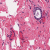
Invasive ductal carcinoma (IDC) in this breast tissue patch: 0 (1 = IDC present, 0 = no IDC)